Aerial crown-view tile of a tropical tree (Barro Colorado Island, Panama), acquired 20250818:
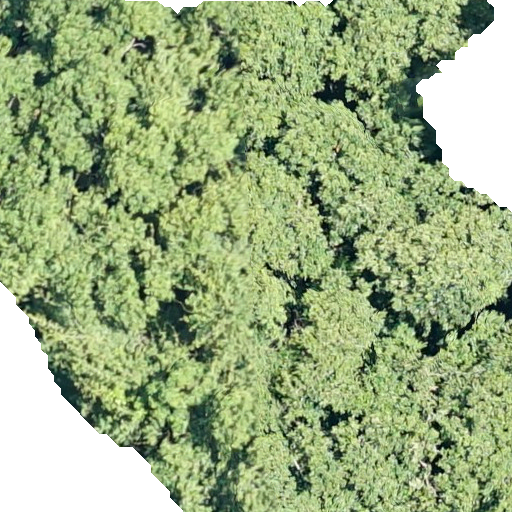
Species: Hieronyma alchorneoides
GBIF accepted scientific name: Hieronyma alchorneoides
Crown area: 391.331 m²